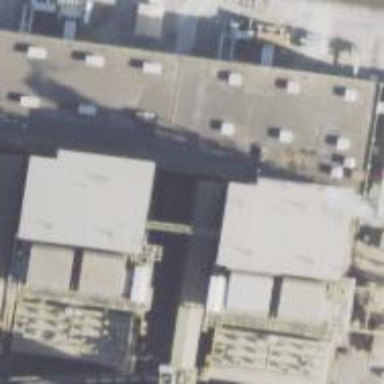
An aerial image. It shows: Generator with steam turbine as its type.